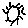
Label: sun